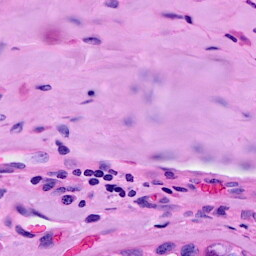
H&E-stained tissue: Breast